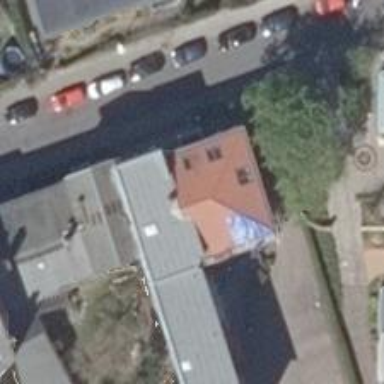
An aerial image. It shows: Kindergarten.